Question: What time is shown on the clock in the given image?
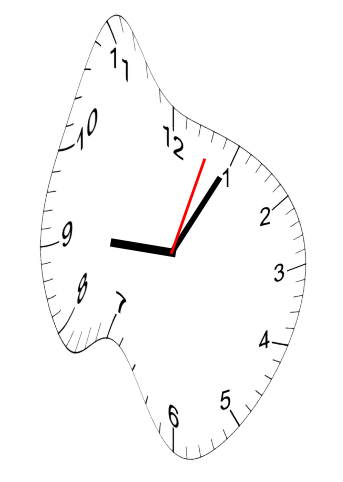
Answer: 09:05:03